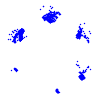
Particle: proton